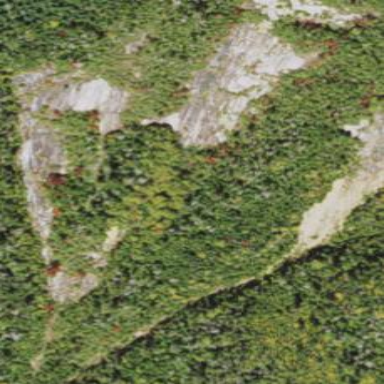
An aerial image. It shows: Landscape of bare rock.